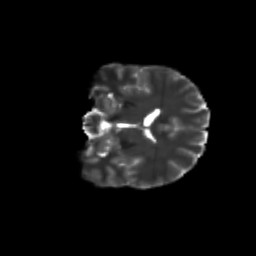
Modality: T2w
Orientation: coronal
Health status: ill
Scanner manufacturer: siemens
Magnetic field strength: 3 T
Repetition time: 13.7 s
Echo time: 0.098 s